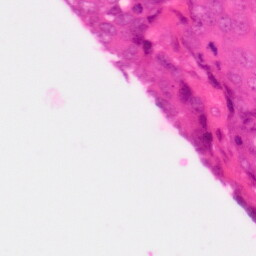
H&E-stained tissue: Colon